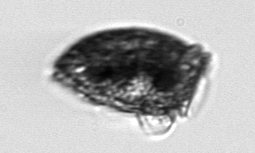
Label: Dinophysis_norvegica